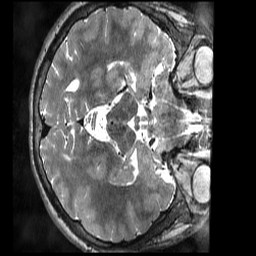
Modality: T2w
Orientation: axial
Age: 19
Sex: male